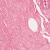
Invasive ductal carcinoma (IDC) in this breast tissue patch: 0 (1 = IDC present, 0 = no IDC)